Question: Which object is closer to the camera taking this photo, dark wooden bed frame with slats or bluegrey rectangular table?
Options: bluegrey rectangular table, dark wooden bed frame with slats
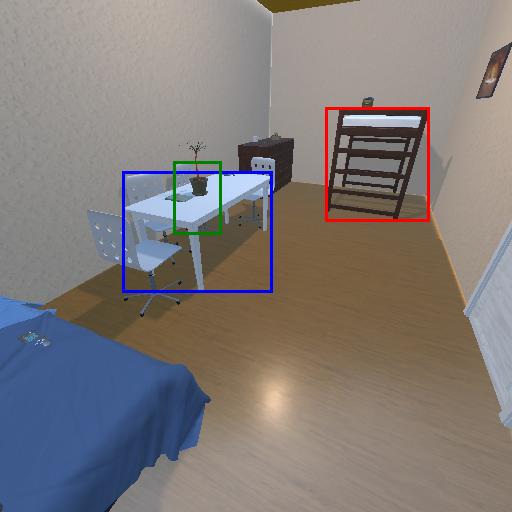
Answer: bluegrey rectangular table